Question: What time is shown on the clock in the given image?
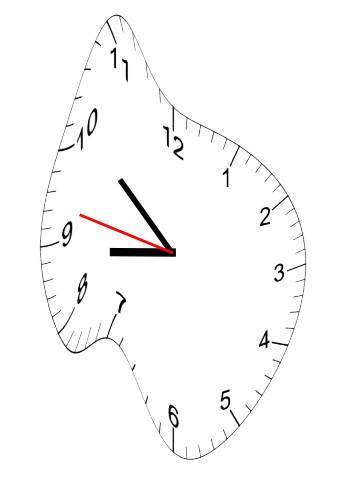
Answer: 08:51:47